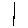
Label: line